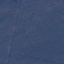
Land use / land cover: Forest